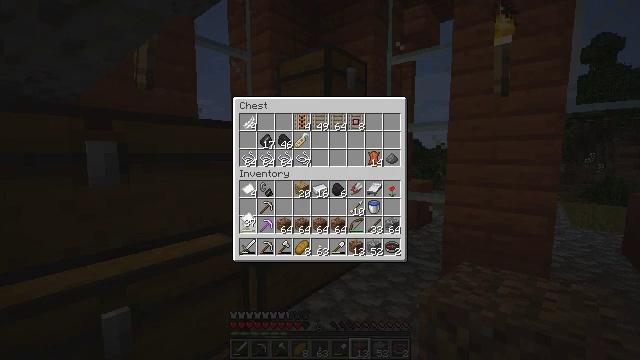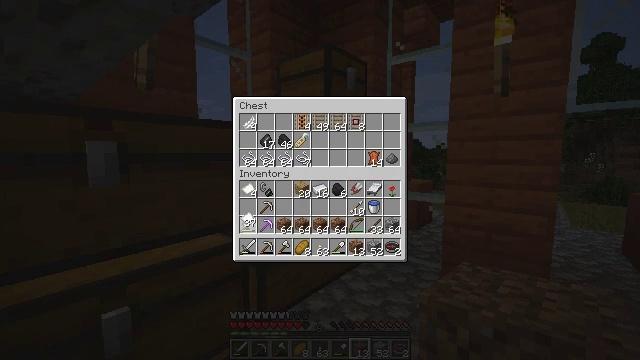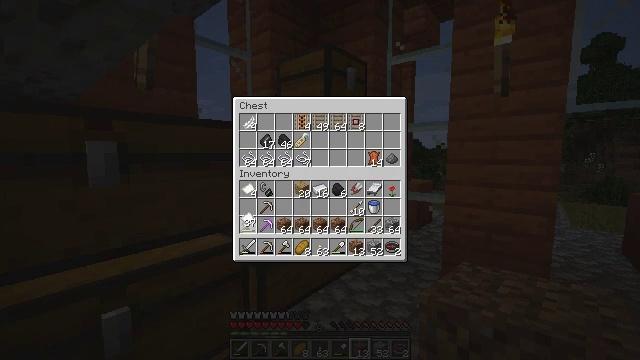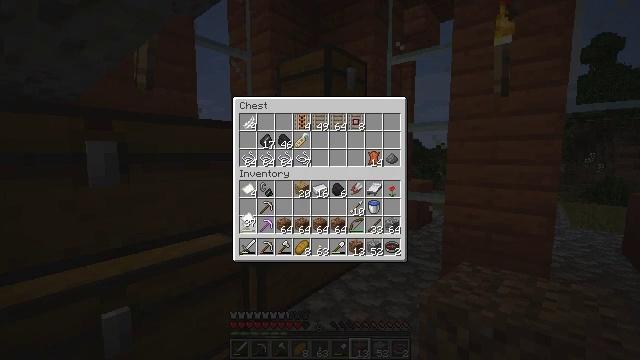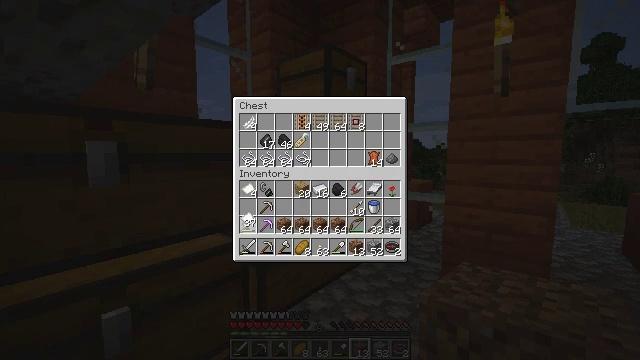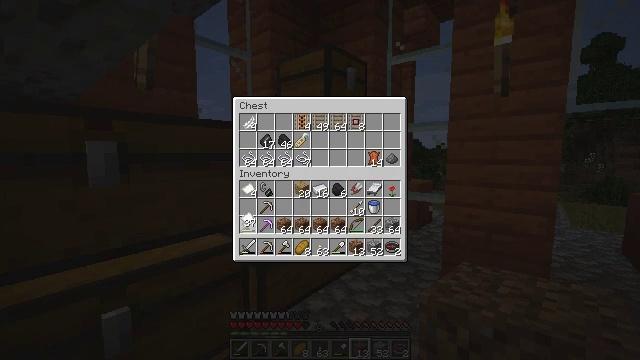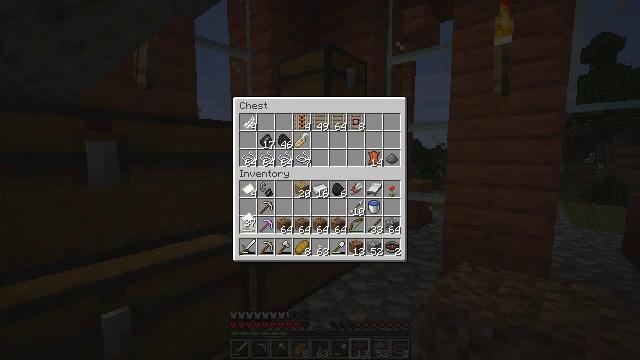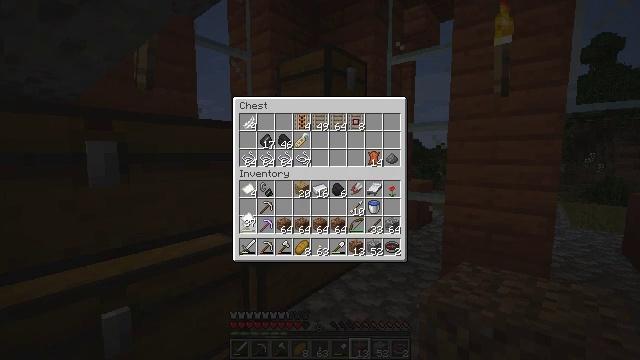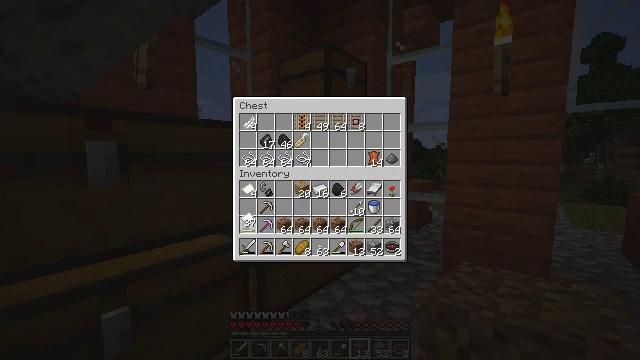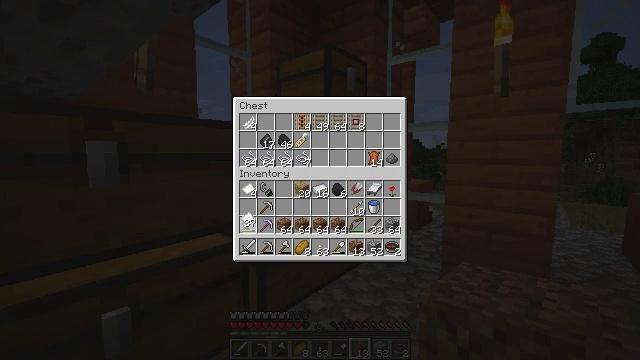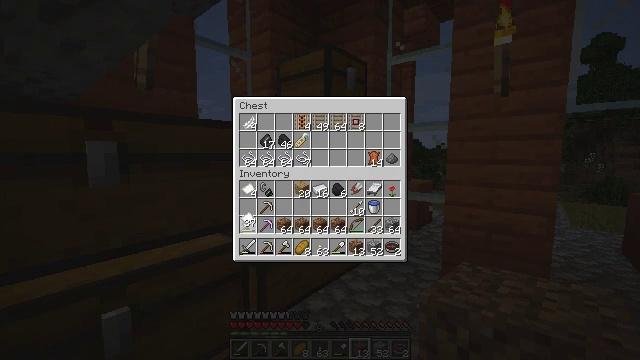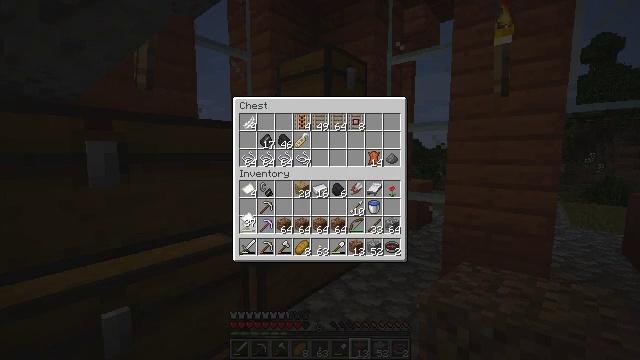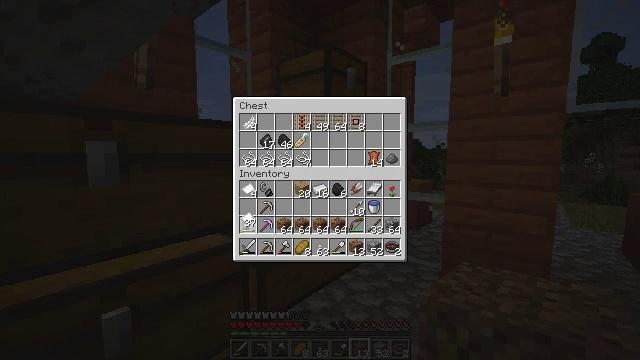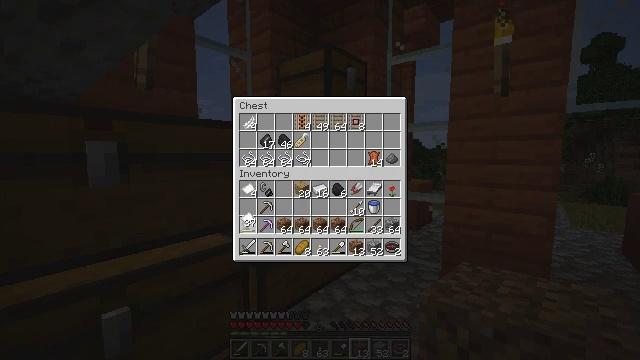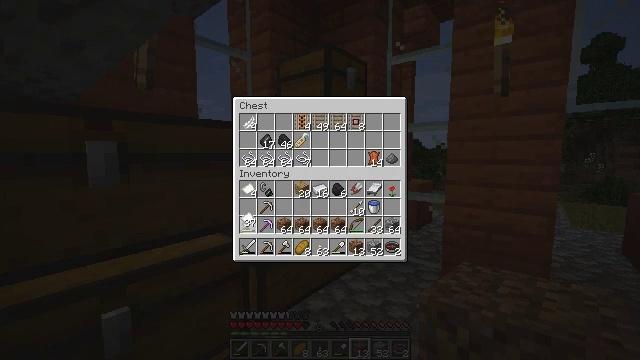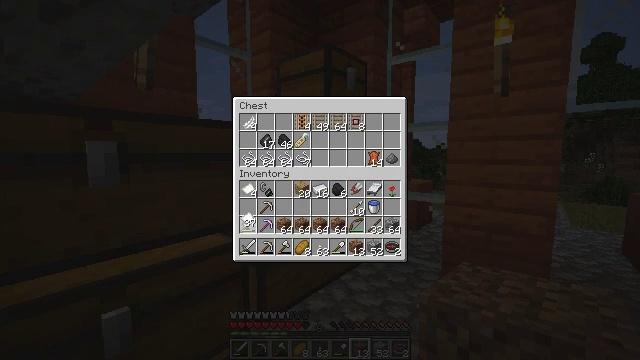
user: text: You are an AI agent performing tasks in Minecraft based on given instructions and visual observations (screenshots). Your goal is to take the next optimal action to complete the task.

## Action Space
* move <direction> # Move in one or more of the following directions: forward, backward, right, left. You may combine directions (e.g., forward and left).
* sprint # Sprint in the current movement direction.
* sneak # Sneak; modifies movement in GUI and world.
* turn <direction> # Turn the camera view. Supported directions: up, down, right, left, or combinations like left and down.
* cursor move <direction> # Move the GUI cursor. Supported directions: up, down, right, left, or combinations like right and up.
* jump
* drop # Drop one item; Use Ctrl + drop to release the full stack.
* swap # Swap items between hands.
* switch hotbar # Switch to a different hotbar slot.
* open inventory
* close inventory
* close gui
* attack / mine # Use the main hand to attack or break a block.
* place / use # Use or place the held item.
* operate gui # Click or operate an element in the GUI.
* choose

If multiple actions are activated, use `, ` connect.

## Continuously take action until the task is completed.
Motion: motion action
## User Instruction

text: Craft a map in the crafting table with paper and a compass.
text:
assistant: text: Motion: no_op
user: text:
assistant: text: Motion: no_op
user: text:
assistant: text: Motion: no_op
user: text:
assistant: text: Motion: no_op
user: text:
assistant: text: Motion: no_op
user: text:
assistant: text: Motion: no_op
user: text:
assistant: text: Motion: no_op
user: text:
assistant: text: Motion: no_op
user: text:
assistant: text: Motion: no_op
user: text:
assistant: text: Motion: no_op
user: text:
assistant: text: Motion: no_op
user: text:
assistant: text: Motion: no_op
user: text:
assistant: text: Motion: no_op
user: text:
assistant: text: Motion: no_op
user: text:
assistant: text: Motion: no_op
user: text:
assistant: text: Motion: no_op
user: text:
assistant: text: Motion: no_op
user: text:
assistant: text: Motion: no_op
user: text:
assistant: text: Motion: no_op
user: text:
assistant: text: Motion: no_op
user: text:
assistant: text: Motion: no_op
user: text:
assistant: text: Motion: no_op
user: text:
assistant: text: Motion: no_op
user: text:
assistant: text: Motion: no_op
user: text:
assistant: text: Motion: no_op
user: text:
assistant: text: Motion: no_op
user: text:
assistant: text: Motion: no_op
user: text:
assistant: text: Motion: no_op
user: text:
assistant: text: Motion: no_op
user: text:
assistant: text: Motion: no_op